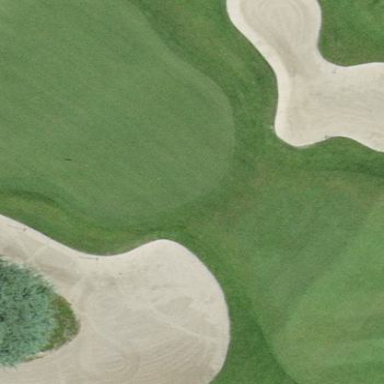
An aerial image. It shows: Sand bunker on golf course.